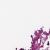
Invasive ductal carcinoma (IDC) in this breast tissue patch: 0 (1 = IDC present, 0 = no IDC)